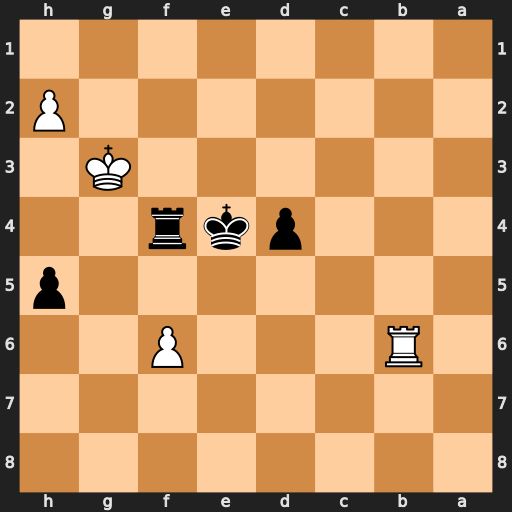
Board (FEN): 8/8/1R3P2/7p/3pkr2/6K1/7P/8
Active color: b
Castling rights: -
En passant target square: -
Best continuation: h4+ Kh3 Ke5 f7 Rxf7